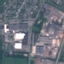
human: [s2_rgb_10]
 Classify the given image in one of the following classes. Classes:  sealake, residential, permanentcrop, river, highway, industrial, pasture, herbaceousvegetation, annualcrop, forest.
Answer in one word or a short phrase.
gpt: Industrial